Question: This is the scenario:

I have this 'UIViewController'of a class.
Inside this i have a 'UITextField' of a class.
Now inside i'm creating a 'UITableView' that should be inserted the 'UITextField'with this code
'''
//TextFieldVC.m
UIView *rootView = [self.window.subviews objectAtIndex:0];
[self.superview bringSubviewToFront:self];
[rootView insertSubview:self.autoCompleteTableView
belowSubview:self];
'''
where 'autoCompleteTableView' is the 'UITableView'. The 'UITableView' will be created whenever the user starts editing the 'UITextField', that is an '@Outlet' in
Now the problem is that this 'autoCompleteTableView'is created above the 'UITextField' and i don't understand why.
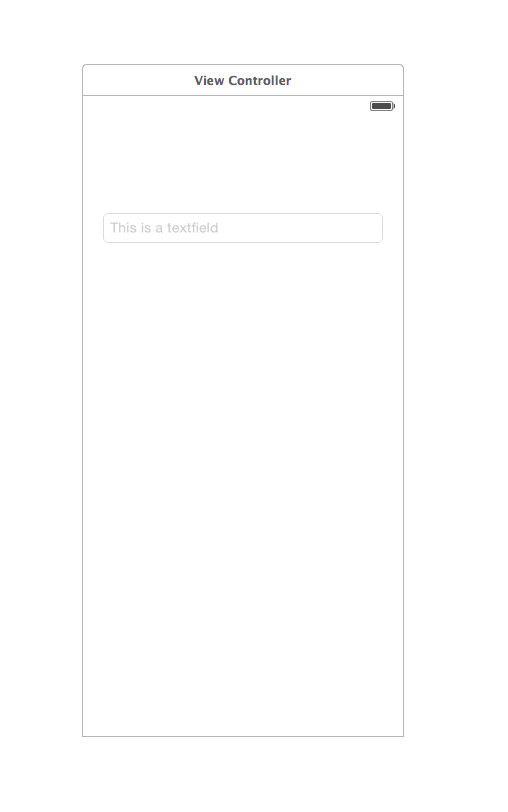
Answer: A possible explanation for what is happening is that 'rootView' does not have the text field among its subviews. Try this out:
'''
[self.superview insertSubview:self.autoCompleteTableView
belowSubview:self];
'''
By doing this you are ensuring that you add the table view to the same view that also contains the text field, so the ordering between the two subviews can be enforced.